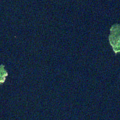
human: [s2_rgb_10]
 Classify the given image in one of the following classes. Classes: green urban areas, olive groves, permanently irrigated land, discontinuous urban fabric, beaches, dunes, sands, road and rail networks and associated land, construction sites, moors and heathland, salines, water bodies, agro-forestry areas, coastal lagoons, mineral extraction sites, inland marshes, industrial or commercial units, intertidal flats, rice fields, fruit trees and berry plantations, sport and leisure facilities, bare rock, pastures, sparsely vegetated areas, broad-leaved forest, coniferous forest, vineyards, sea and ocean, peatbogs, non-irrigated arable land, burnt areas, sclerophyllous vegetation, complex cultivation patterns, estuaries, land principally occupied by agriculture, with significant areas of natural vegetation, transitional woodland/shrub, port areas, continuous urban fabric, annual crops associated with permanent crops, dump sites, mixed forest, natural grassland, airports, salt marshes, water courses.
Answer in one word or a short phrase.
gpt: coniferous forest, water bodies